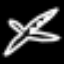
Label: airplane